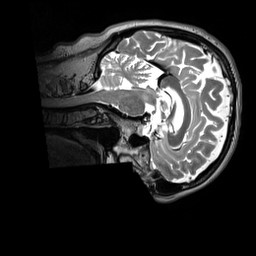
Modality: T2w
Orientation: sagittal
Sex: female
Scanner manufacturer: siemens
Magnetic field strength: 3 T
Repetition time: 3.2 s
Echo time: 0.409 s